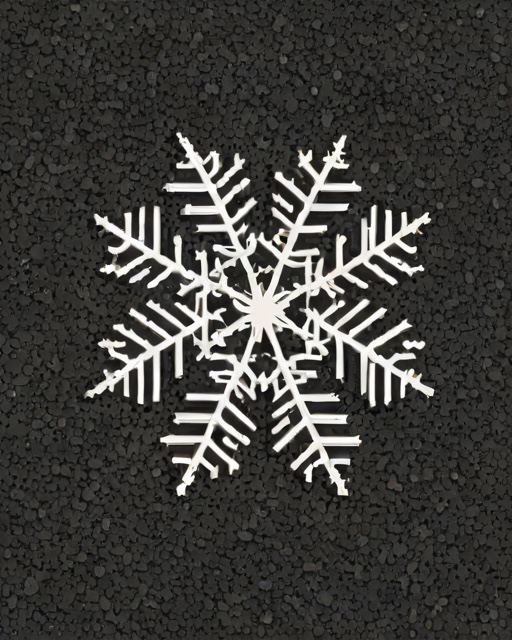
Category: Winter